Group 1:
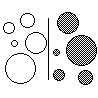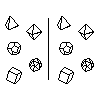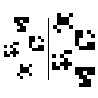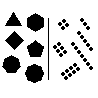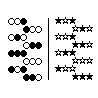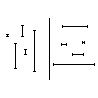
Group 2:
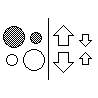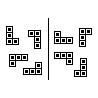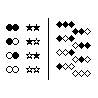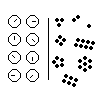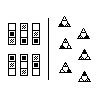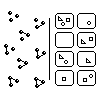
Rule separating the two groups: One natural way of matching up the two collections vs. multiple natural ways of matching up the two collections.
Comments: Jago originally designed this as a triptych. EX9655, EX9656, and EX9657 belong in a third category displayed further right of the two categories shown here. The third category is "all possible ways of matching are equally natural".  - _ Aaron David Fairbanks _, Apr 18 2022
Author: Jago Collins